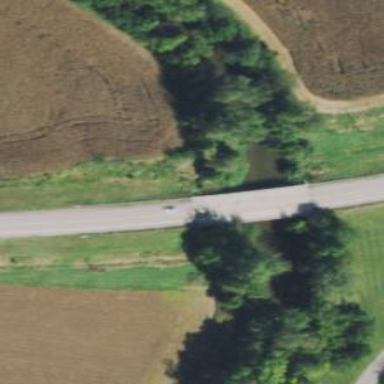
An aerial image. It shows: Secondary road with bridge.